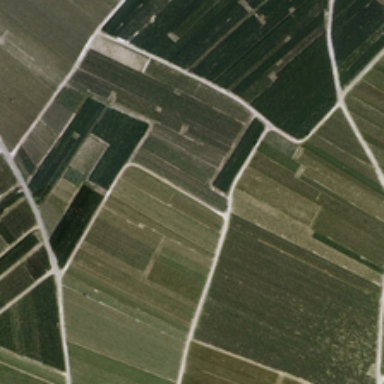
There are several paths near the green wheat fields .